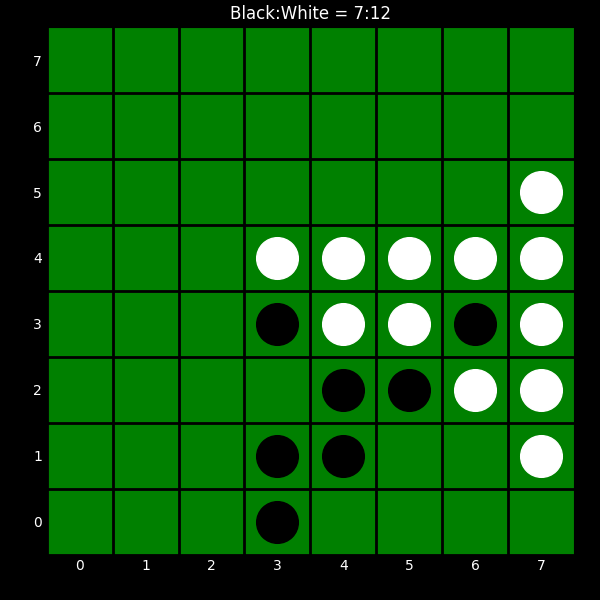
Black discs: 7
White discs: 12